Interaction volume radius: 10 \u00c5
Interaction volume height: 15 \u00c5
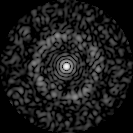
Disorder parameter: 0.8481